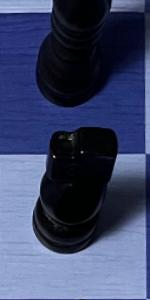
Label: Knight_Black